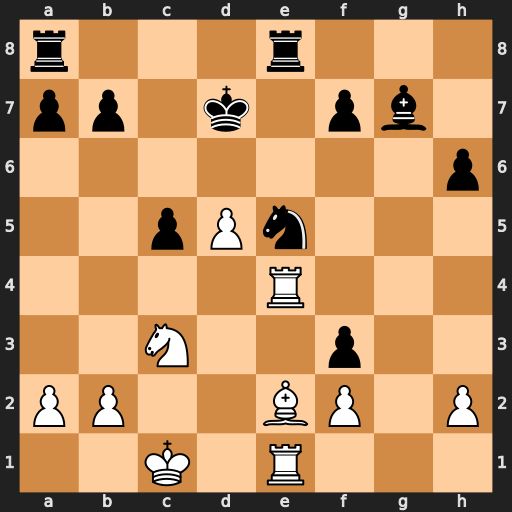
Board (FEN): r3r3/pp1k1pb1/7p/2pPn3/4R3/2N2p2/PP2BP1P/2K1R3
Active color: w
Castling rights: -
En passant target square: -
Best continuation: Bb5+ Kd6 Bxe8